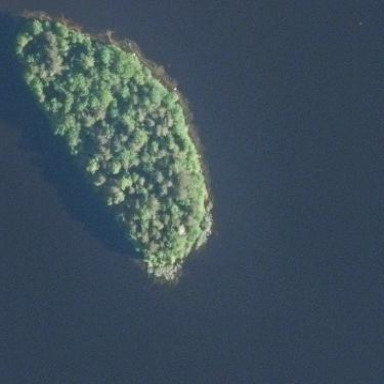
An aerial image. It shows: Islet.